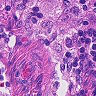
Metastatic tissue present: no